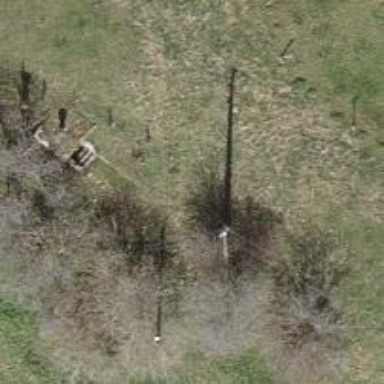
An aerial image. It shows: Power pole.